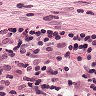
Metastatic tissue present: no